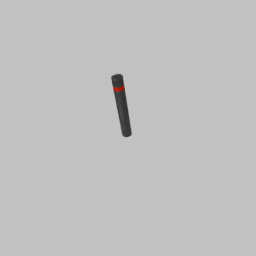
Label: architecture